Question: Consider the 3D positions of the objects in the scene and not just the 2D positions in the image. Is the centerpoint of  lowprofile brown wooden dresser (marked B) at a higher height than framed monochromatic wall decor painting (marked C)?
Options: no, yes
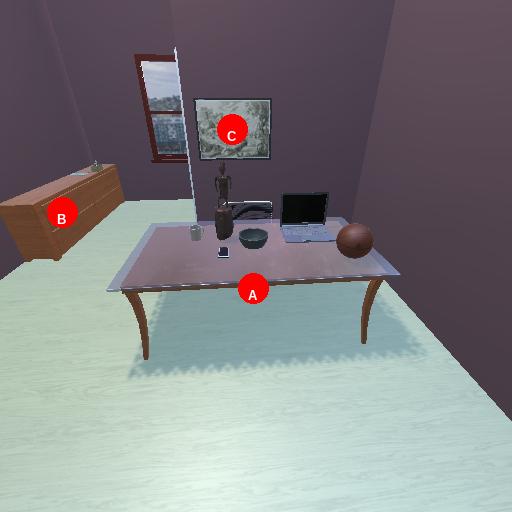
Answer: no